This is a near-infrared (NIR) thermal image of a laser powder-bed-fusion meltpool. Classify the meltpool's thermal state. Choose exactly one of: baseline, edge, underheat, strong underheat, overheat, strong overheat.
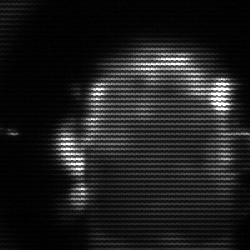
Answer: baseline